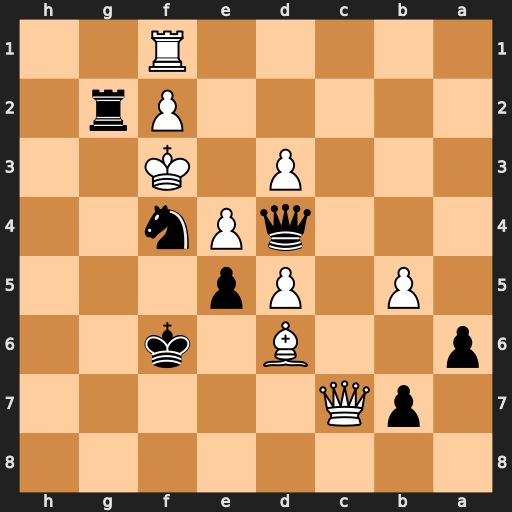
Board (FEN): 8/1pQ5/p2B1k2/1P1Pp3/3qPn2/3P1K2/5Pr1/5R2
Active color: b
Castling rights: -
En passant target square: -
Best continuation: Qxd3#